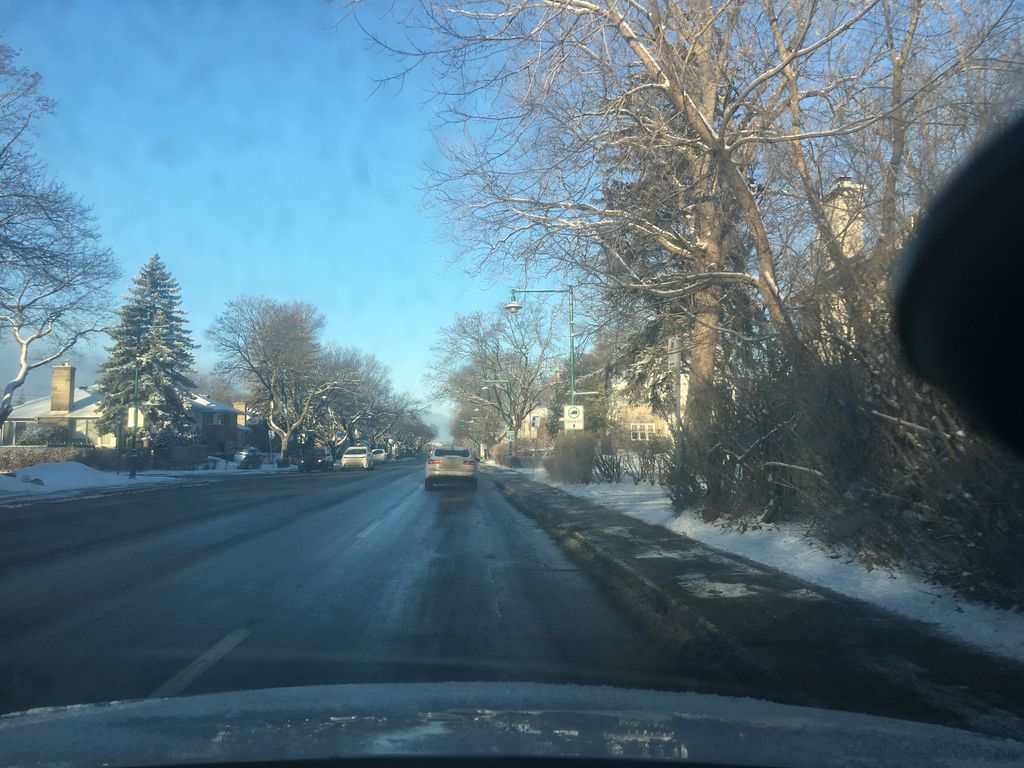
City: montreal